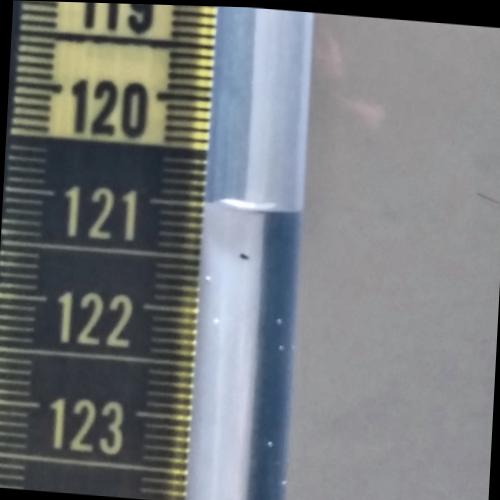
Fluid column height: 121.0 cm